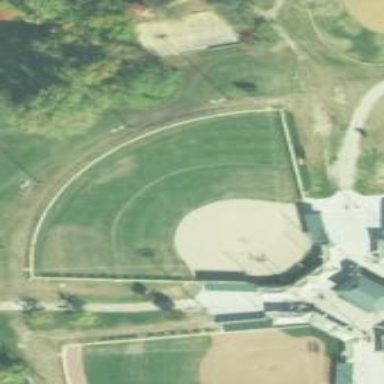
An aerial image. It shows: Baseball pitch for leisure land activities.